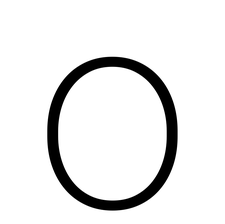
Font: Roboto_ExtraLight